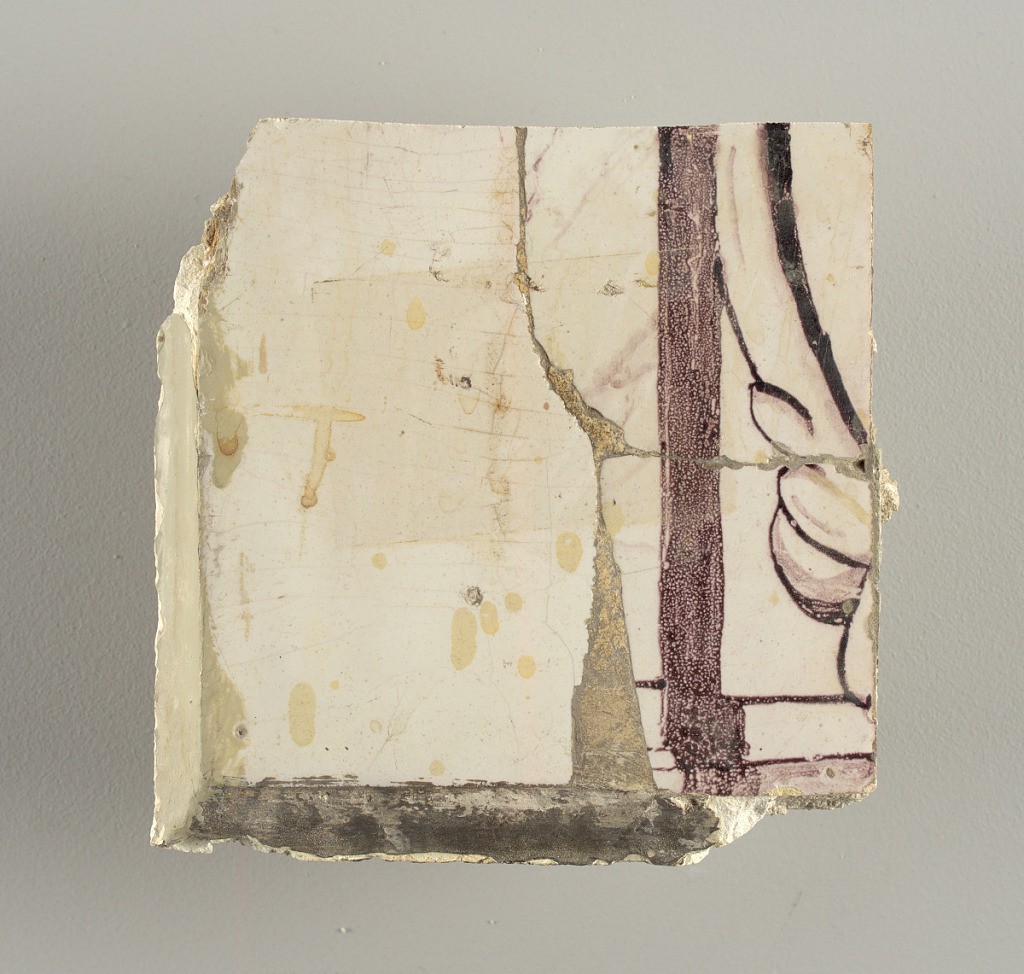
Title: Wall facing
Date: ca. 1725
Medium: tin-glazed earthenware, underglaze
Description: Running design for a frieze or a dado, composed of scrolls of foliage and strapwork, and four repeating motifs--a seated woman in a small upright oval medallion, a putto seated on a rocailled base, and strapwork in axial pattern.  The various panels, A to F, show various repeats of the same design, all being five tiles high and a varying number of tiles wide.